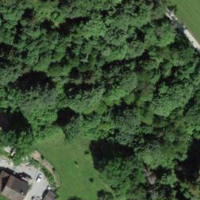
EUNIS habitat code: 24
Species observed at this site:
Dactylis glomerata